Question: Trying to get my head around the heap profiler in Chrome Developer Tools. I see several reachable objects in the snapshot, some of them have yellow background and some not. What does it mean? What's the difference?
Color legend is not exactly helpful in this case, since it has a yellow background itself (wtf).

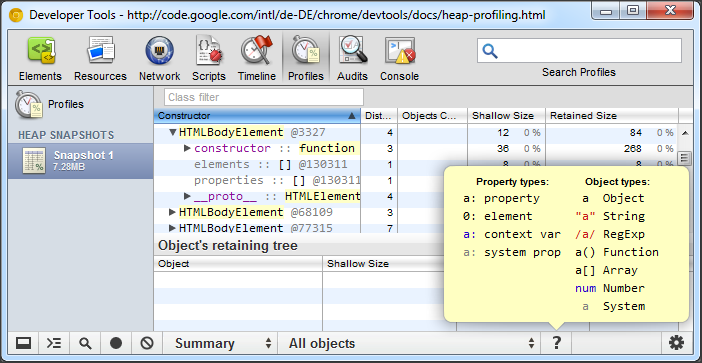
Answer: Ok, turns out yellow background means that the object that has it has a JavaScript handle on it, or so to say is accessible from the JavaScript, while object with no background (or white) is not accessible from JavaScript, but can still be reached from the root of the graph.
The most interesting though seems to be an object with red background. Red background means that the object that has it is part of detached DOM tree. So it is basically a DOM element that is not reachable from the root node, but is referenced by some other object that on it's turn is accessible from JavaScript (has yellow background that is).
Short quote from <URL> by Addy Osmani:
> You'll notice nodes of a few different colors. Red nodes do not have
direct references to JavaScript from them, but are alive because
they're part of a detached DOM tree. There may be a node in the tree
referenced from JavaScript (maybe as a closure or variable) but is
coincidentally preventing the entire DOM tree from being garbage
collected.Yellow nodes however do have direct references to JavaScript. Look for
yellow nodes in the same detached DOM tree to locate references from
your JavaScript. There should be a chain of properties leading from
the DOM window to the element (e.g ).